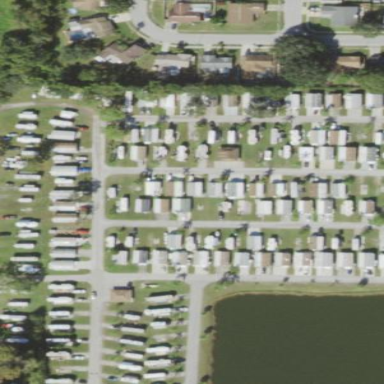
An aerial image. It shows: Caravan site for tourism.